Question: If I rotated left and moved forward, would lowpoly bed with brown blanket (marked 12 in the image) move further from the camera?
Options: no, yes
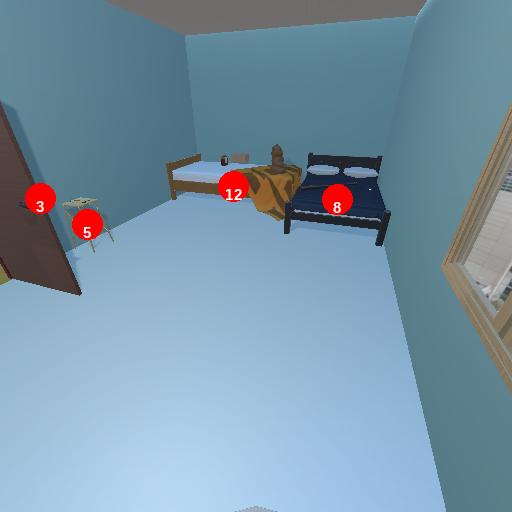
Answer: no